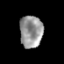
Tissue: prostate
Cell type: Epithelial cells
Senescence score: 0.2896
Nuclear area (px): 729
Mean DAPI intensity: 149.754